Interaction volume radius: 5 \u00c5
Interaction volume height: 15 \u00c5
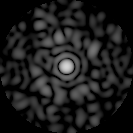
Disorder parameter: 0.8482